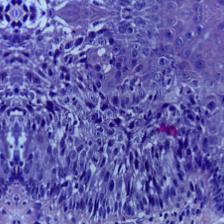
Diagnosis: OSCC